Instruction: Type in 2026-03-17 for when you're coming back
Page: home
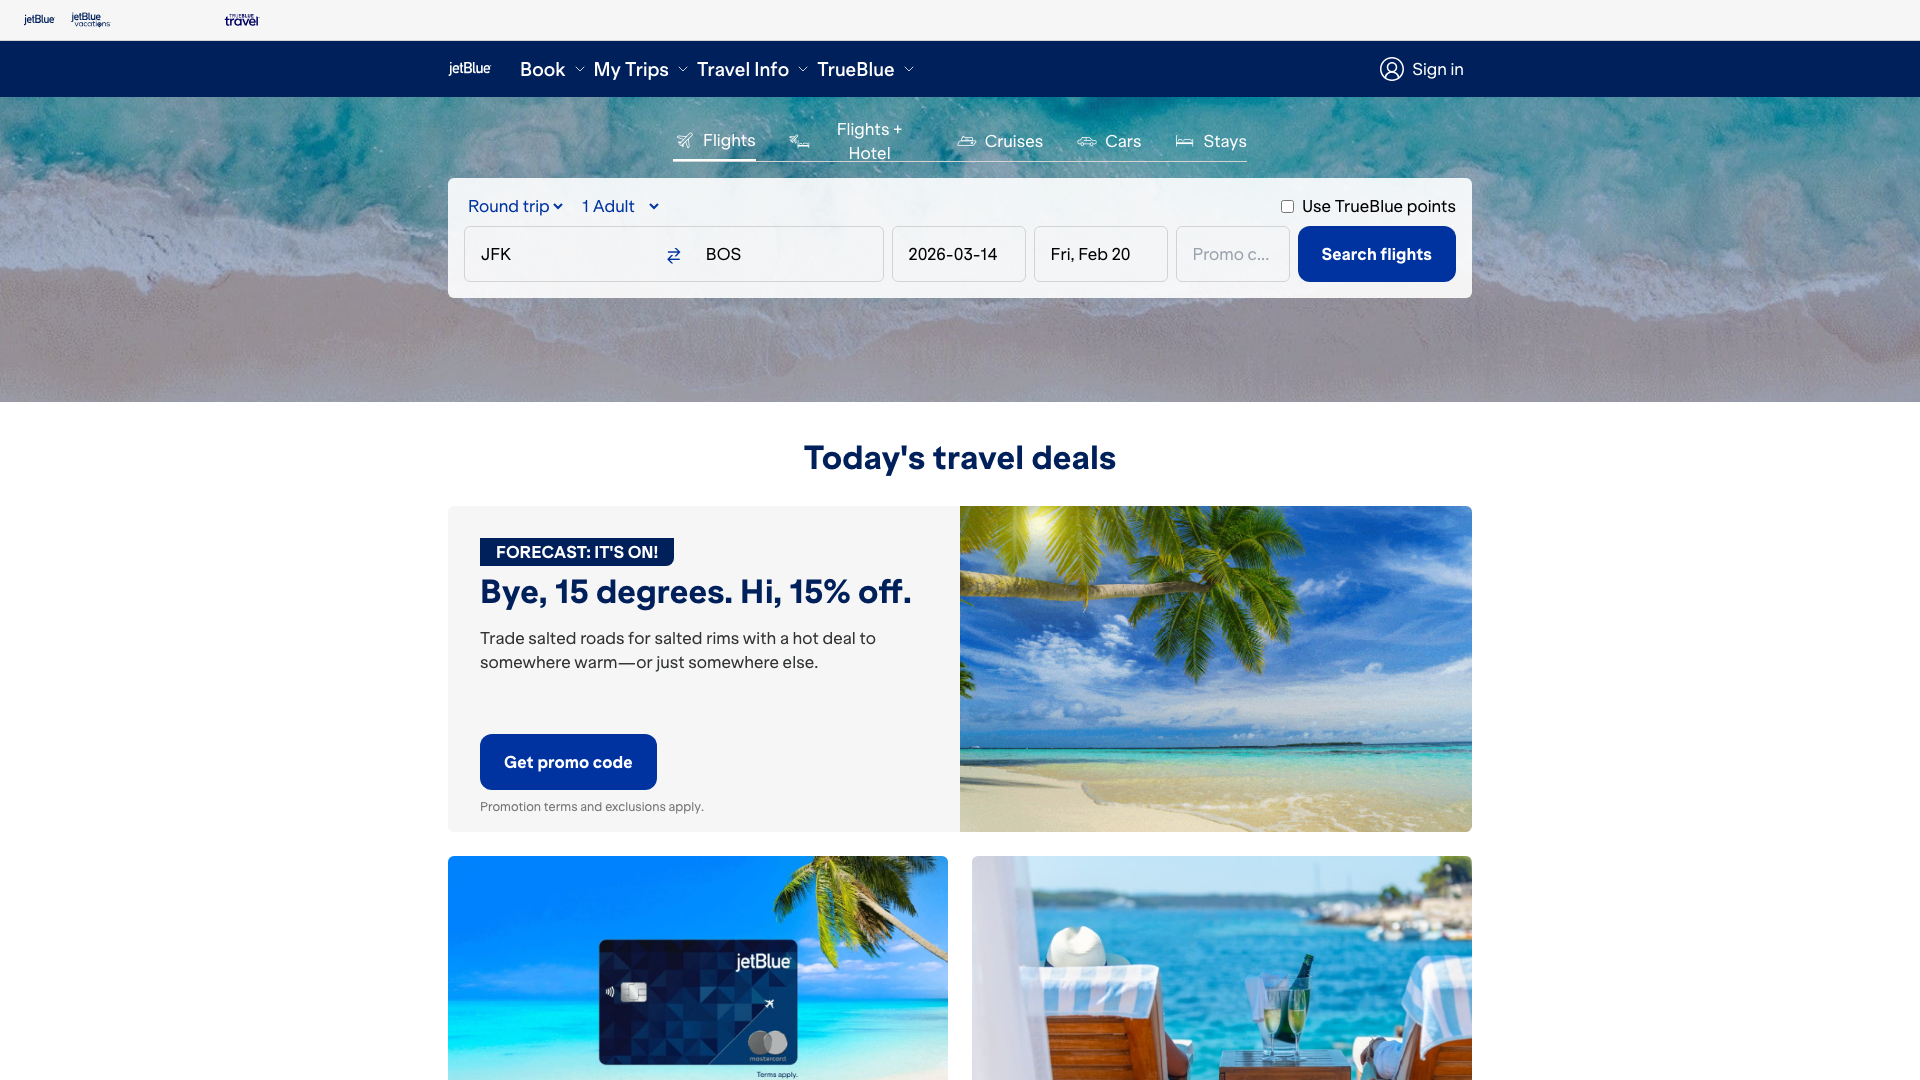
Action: type